Field crop: maize
Growth stage: 2
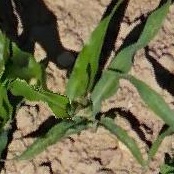
Species: maize